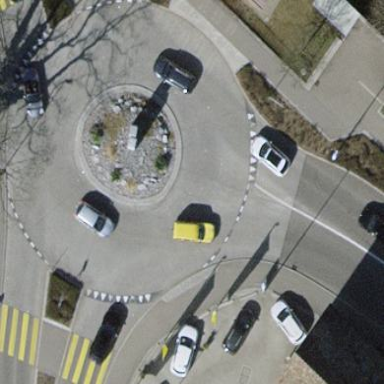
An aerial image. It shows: Secondary road with concrete surface that forms roundabout at the junction.